Question: I was trying to change the Launcher icon in flutter and got this error: failed processing manifest. Failed to execute aapt

I did not even know there is a second manifest file located in another folder according to that log file. am new to flutter
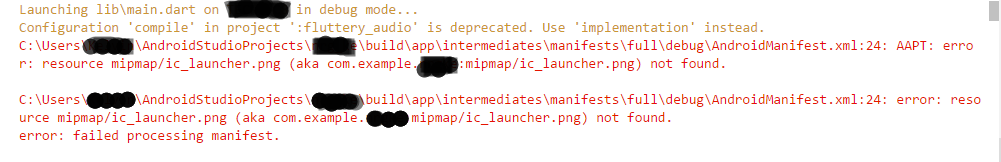
Answer: Under folder (look at the screenshot), replace ALL icons and update the name CORRECTLY under AndroidManifest.xml file
<URL>